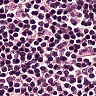
Metastatic tissue present: no